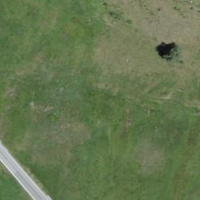
EUNIS habitat code: 26
Species observed at this site:
Campanula glomerata